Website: lowes
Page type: billing-address
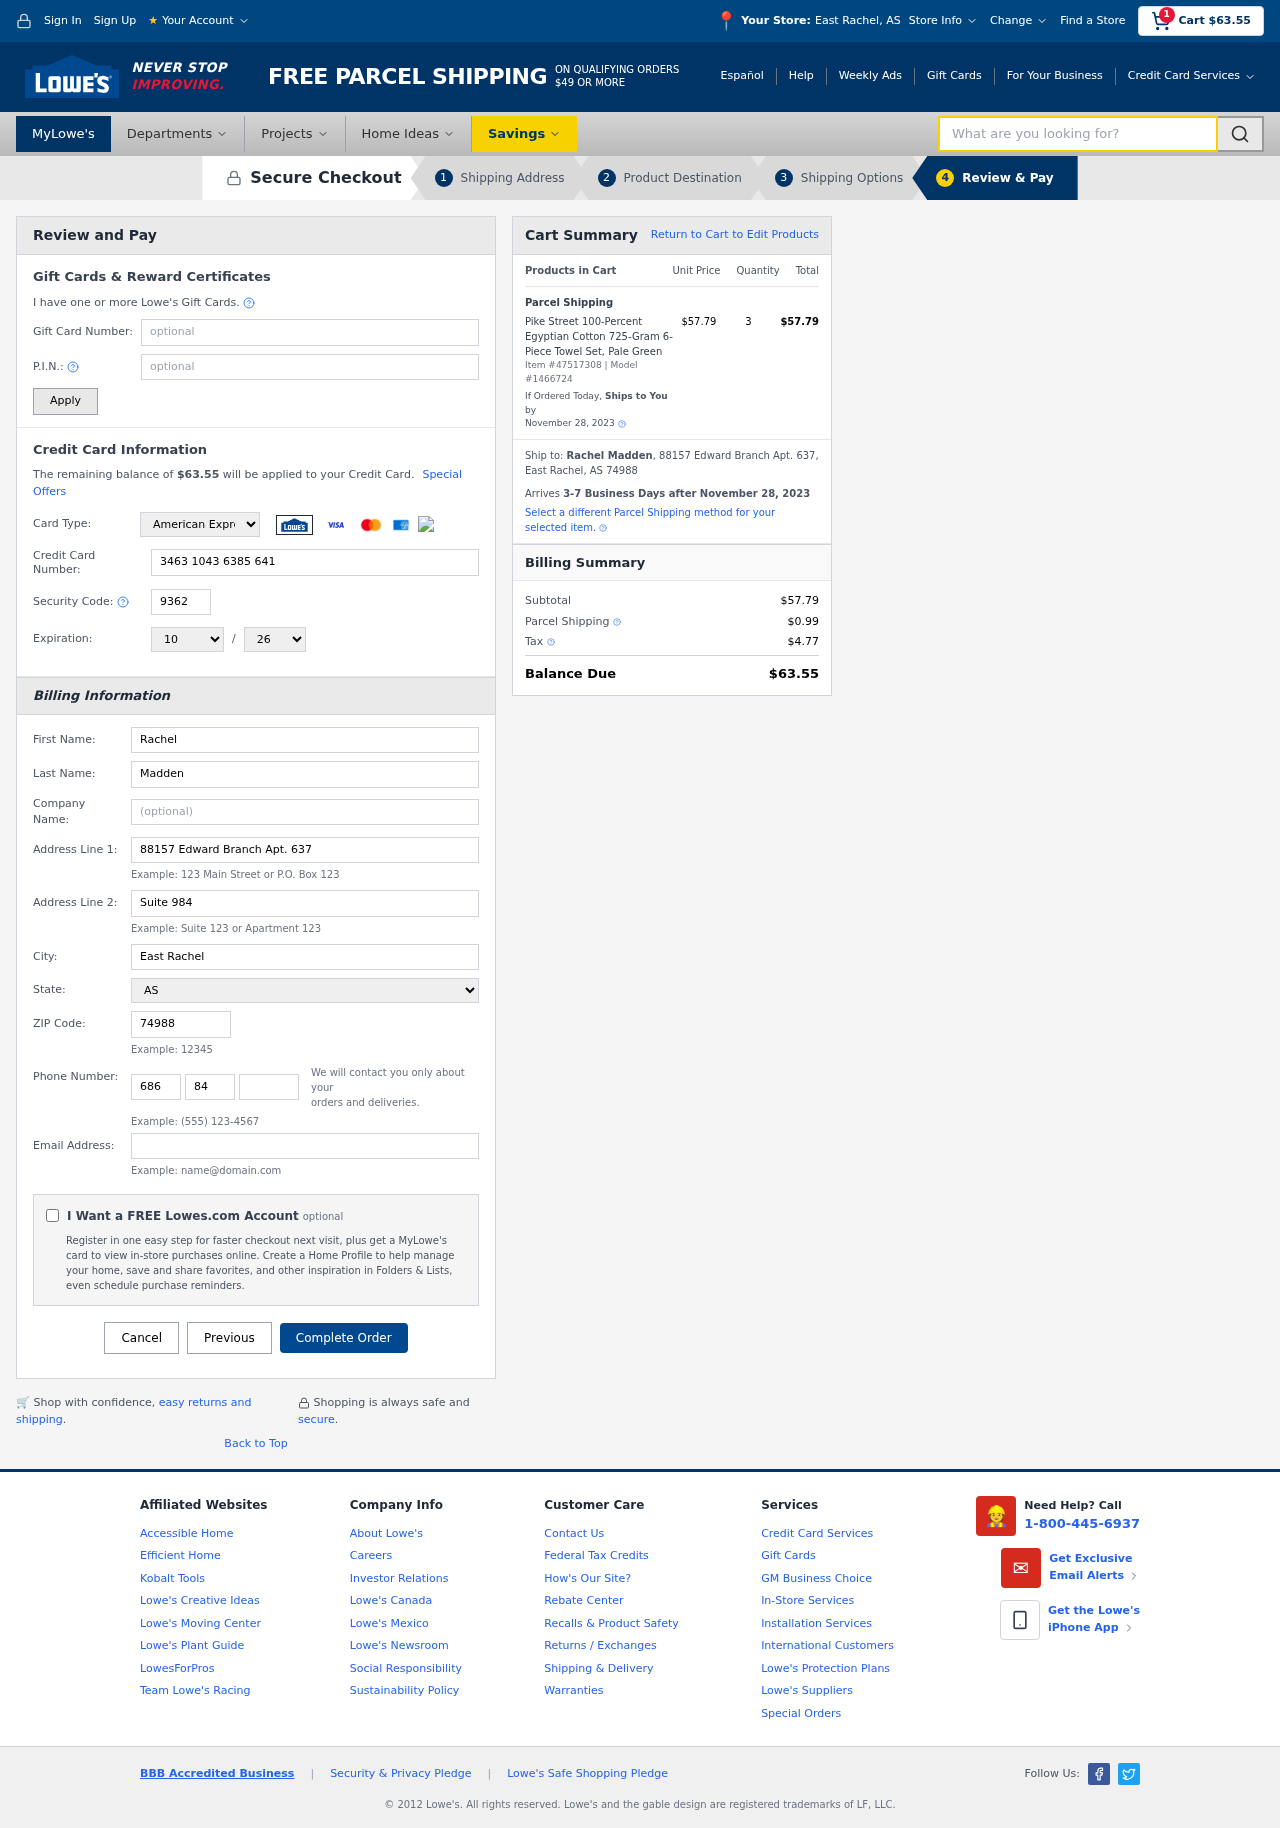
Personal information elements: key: PII_CARD_CVV
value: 9362
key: PII_CARD_EXPIRY_MONTH
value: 10
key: PII_CARD_EXPIRY_YEAR
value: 26
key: PII_CARD_NUMBER
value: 3463 1043 6385 641
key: PII_CARD_TYPE
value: American Express
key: PII_CITY
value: East Rachel
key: PII_CITY_STATE
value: East Rachel, AS
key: PII_EMAIL
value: rachel_madden@gmail.com
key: PII_FIRSTNAME
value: Rachel
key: PII_FULLNAME
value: Rachel Madden
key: PII_LASTNAME
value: Madden
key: PII_PHONE_AREA
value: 686
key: PII_PHONE_PREFIX
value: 841
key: PII_PHONE_SUFFIX
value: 6601
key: PII_POSTCODE
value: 74988
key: PII_STATE
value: AS
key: PII_STREET
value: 88157 Edward Branch Apt. 637
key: PII_STREET2
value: Suite 984
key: PII_CITY_STATE_ZIP
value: East Rachel, AS 74988
Product elements: key: PRODUCT1_NAME
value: Pike Street 100-Percent Egyptian Cotton 725-Gram 6-Piece Towel Set, Pale Green
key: PRODUCT1_PRICE
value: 57.79
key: PRODUCT1_QUANTITY
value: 3
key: PRODUCT_ITEM_NUMBER
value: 47517308
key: PRODUCT_MODEL_NUMBER
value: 1466724
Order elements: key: ORDER_SUBTOTAL
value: $63.55
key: ORDER_TOTAL
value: $63.55
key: ORDER_SHIPPING_DATE
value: November 28, 2023
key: ORDER_SUBTOTAL
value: $57.79
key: ORDER_DELIVERY_DATE
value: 3-7 Business Days after November 28, 2023
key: ORDER_SHIPPING_DATE2
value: November 28, 2023
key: ORDER_SUBTOTAL2
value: $57.79
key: ORDER_SHIPPING_COST
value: $0.99
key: ORDER_TAX
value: $4.77
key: ORDER_TOTAL2
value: $63.55
Search elements: key: HEADER_SEARCH
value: What are you looking for?